Interaction volume radius: 10 \u00c5
Interaction volume height: 20 \u00c5
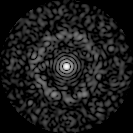
Disorder parameter: 0.8111